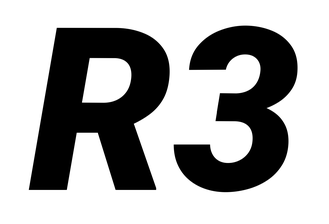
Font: Roboto-Italic_Black_Italic